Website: walmart
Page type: delivery-shipping
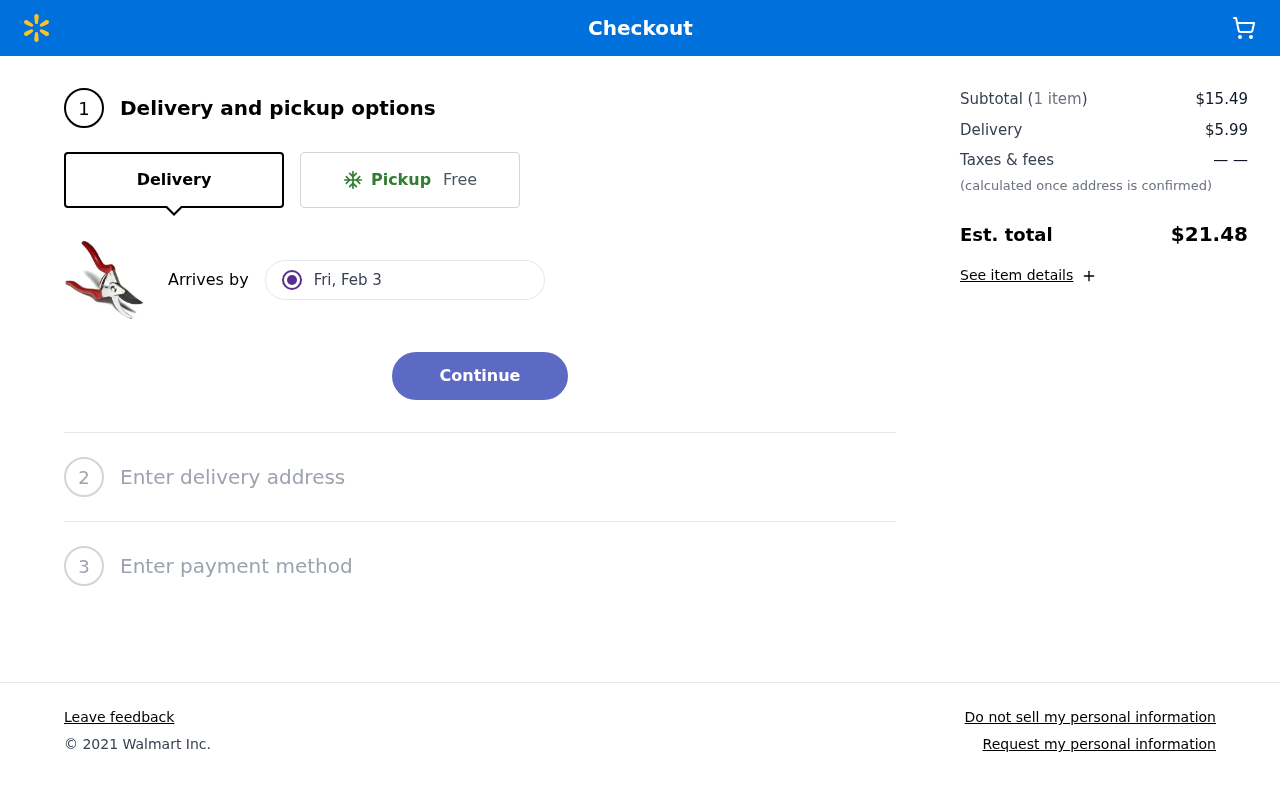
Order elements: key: ORDER_DELIVERY_DATE
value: Fri, Feb 3
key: ORDER_NUM_ITEMS
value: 1 item
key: ORDER_SUBTOTAL
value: $15.49
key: ORDER_SHIPPING_COST
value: $5.99
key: ORDER_TOTAL
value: $21.48